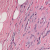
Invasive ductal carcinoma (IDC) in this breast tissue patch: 1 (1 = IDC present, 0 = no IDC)